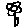
Label: flower